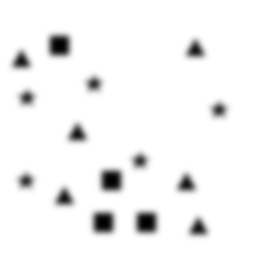
Squares: 4
Triangles: 6
Stars: 5
Total shapes: 15